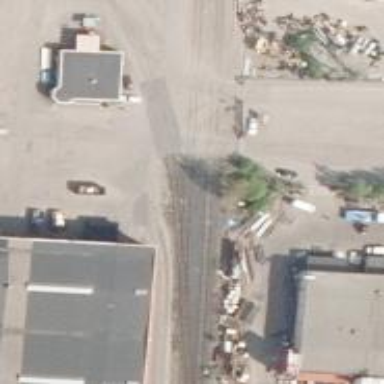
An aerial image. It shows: Wedge is used for the railway derail.